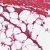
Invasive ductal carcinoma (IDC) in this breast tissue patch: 0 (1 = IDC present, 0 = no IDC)